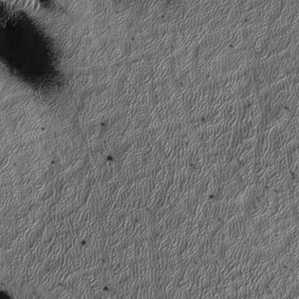
Label: frost